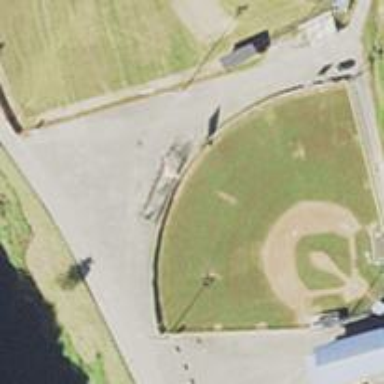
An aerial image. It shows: Baseball pitch for leisure and sports activities.